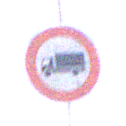
Verkehrszeichen: VerbotFuerKraftfahrzeugeUeberDreiKommaFuenfTonnen
Umgebung: Outdoor, Nature
Tageszeit: Midday
Wetter: Clear
Licht: Natural
Jahreszeit: NotSpecified
Kontrast: HighContrast